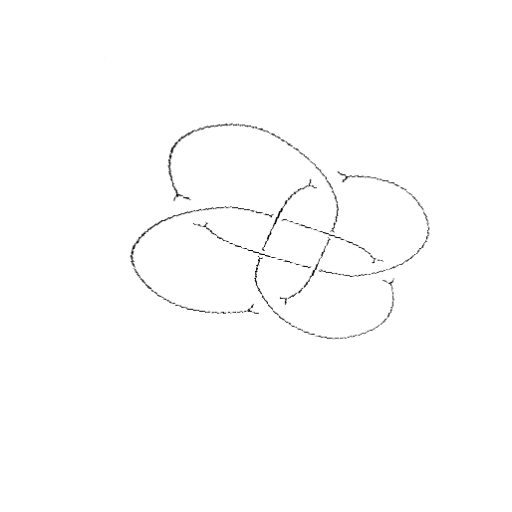
Crossing number: 8